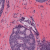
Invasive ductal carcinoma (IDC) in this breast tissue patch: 0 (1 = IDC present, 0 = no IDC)